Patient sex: M
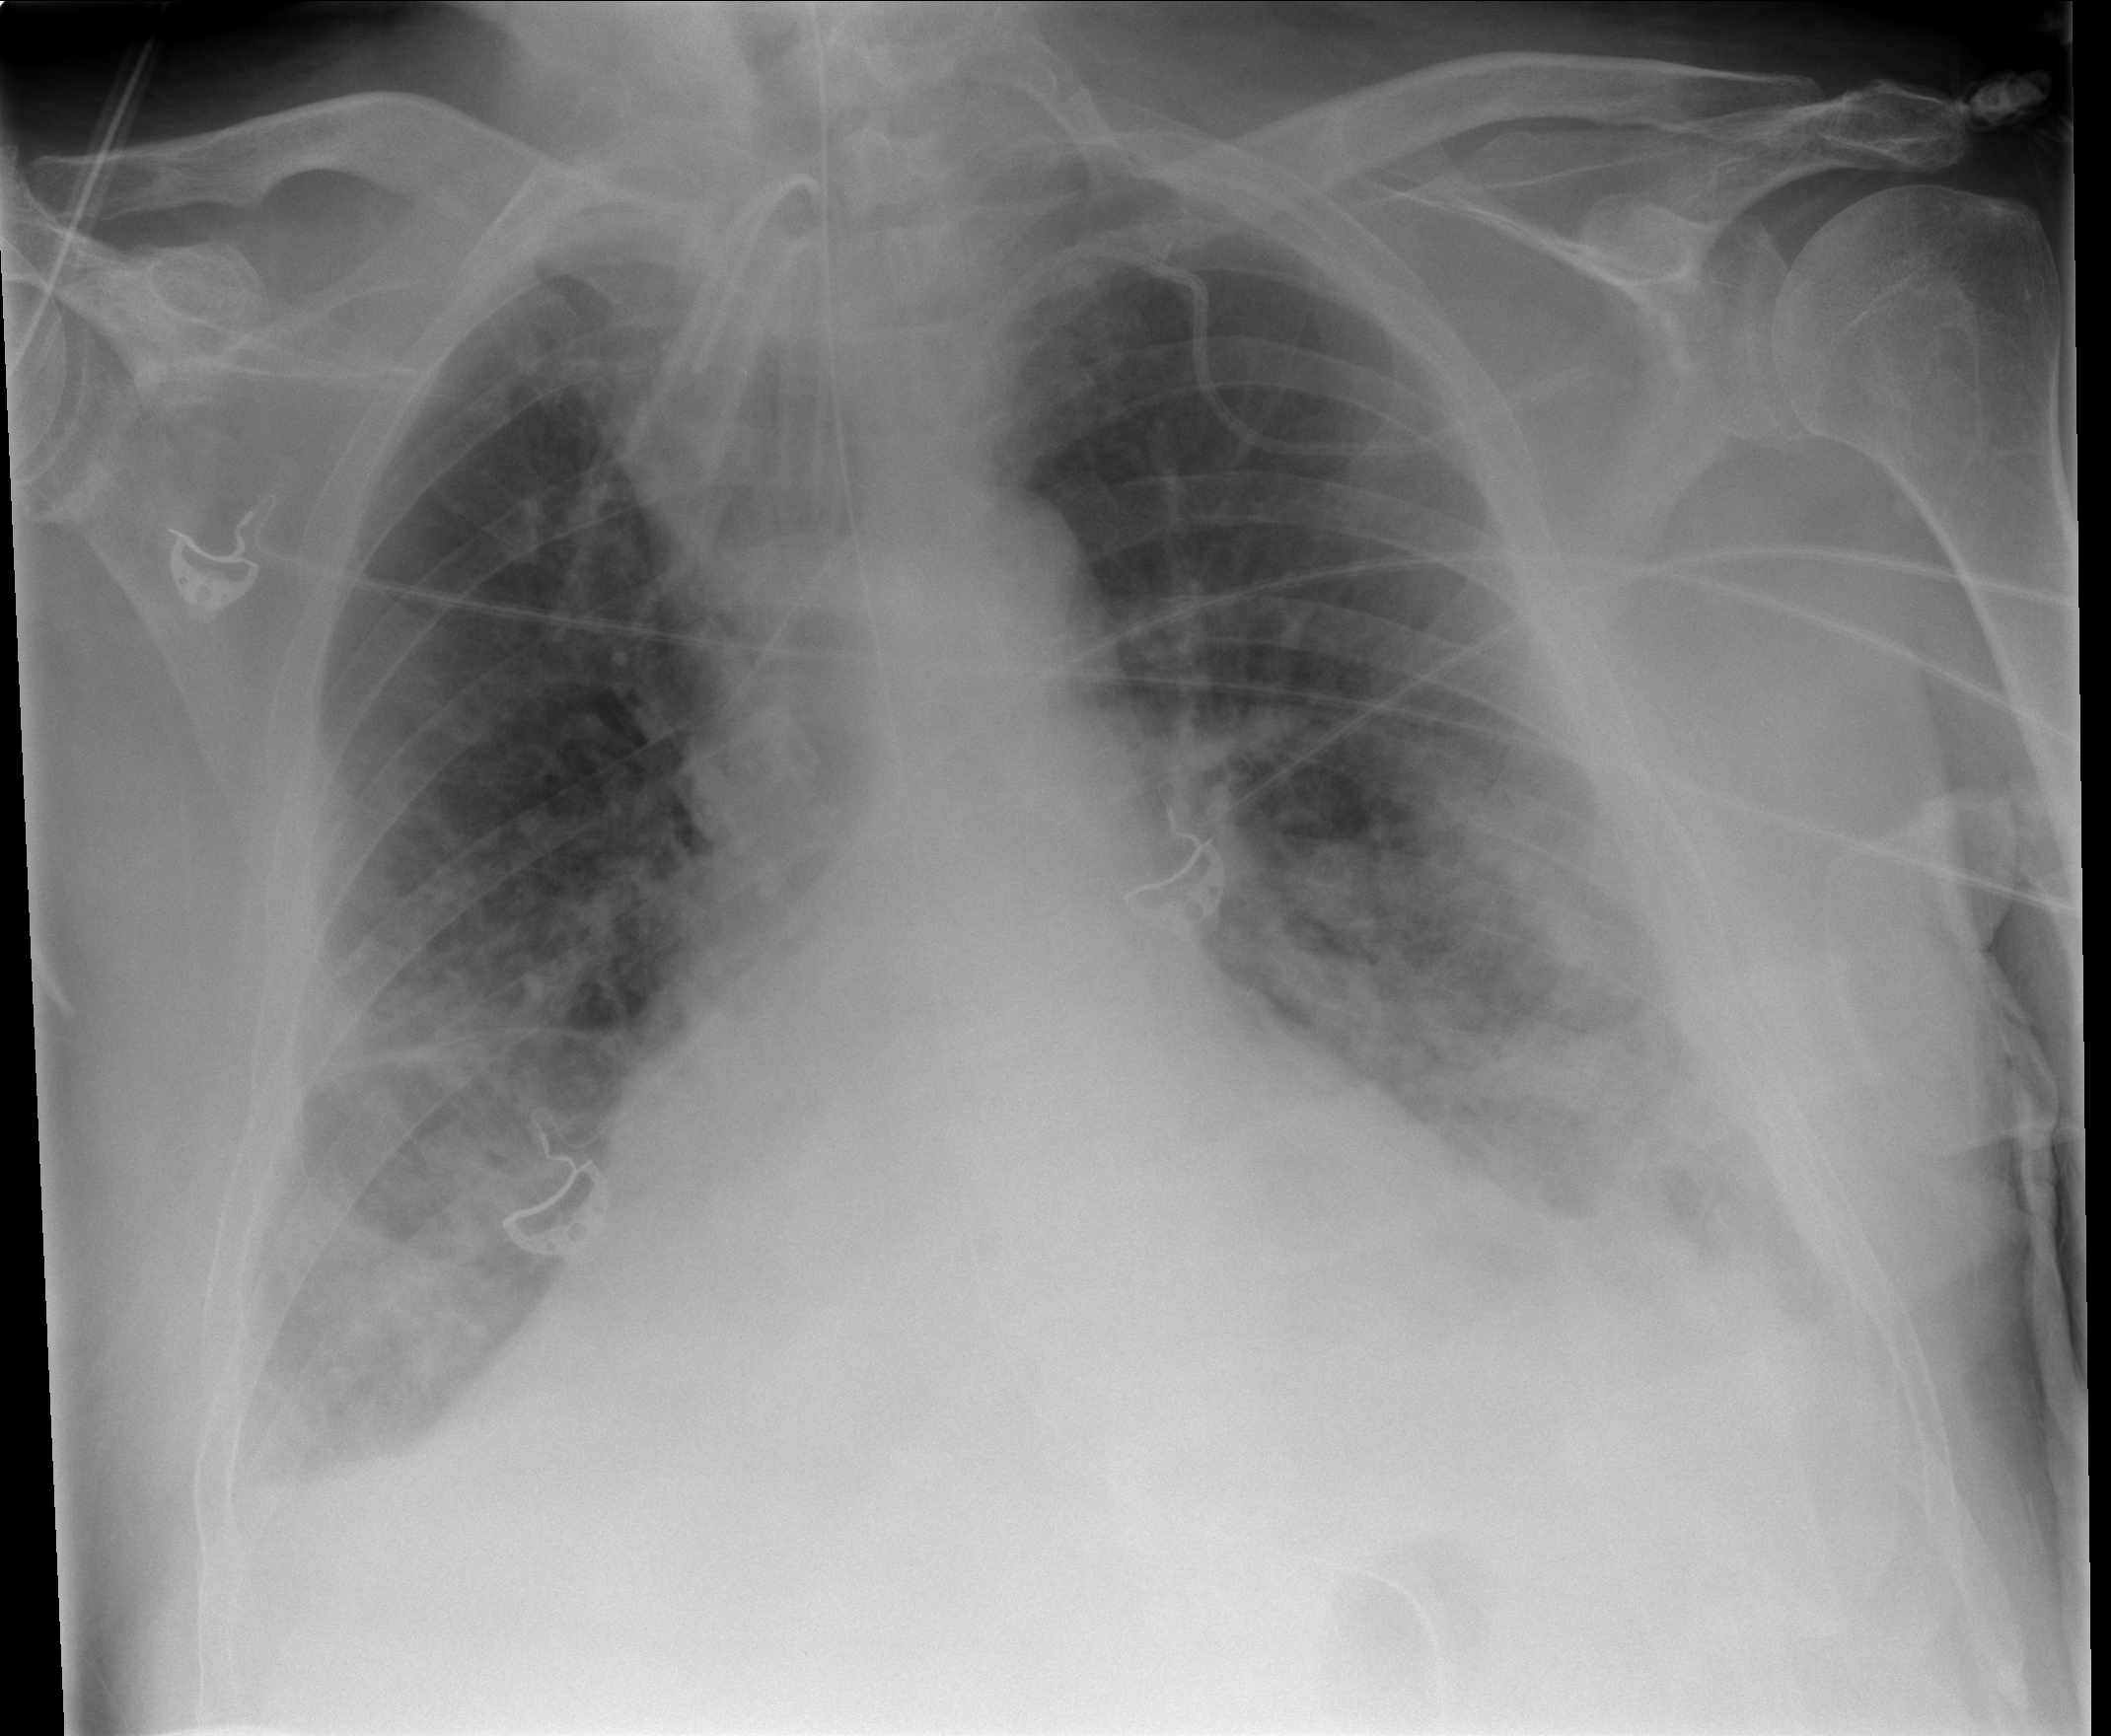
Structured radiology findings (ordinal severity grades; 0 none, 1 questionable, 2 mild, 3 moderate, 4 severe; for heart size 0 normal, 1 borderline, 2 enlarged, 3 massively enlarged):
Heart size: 2
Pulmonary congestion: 2
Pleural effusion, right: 2
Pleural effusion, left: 2
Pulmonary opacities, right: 3
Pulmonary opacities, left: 3
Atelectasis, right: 2
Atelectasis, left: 2